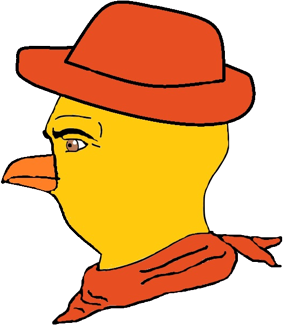
Label: 4_Yes_Chad